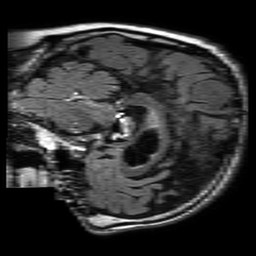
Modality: FLAIR
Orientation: sagittal
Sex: male
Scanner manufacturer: philips
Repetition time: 11 s
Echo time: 0.125 s